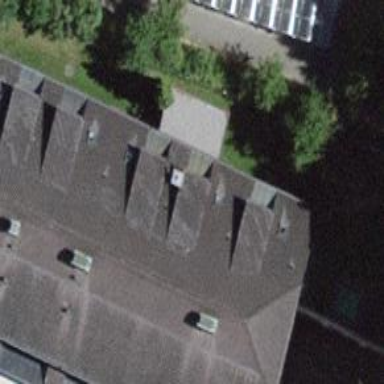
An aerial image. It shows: Residential building.